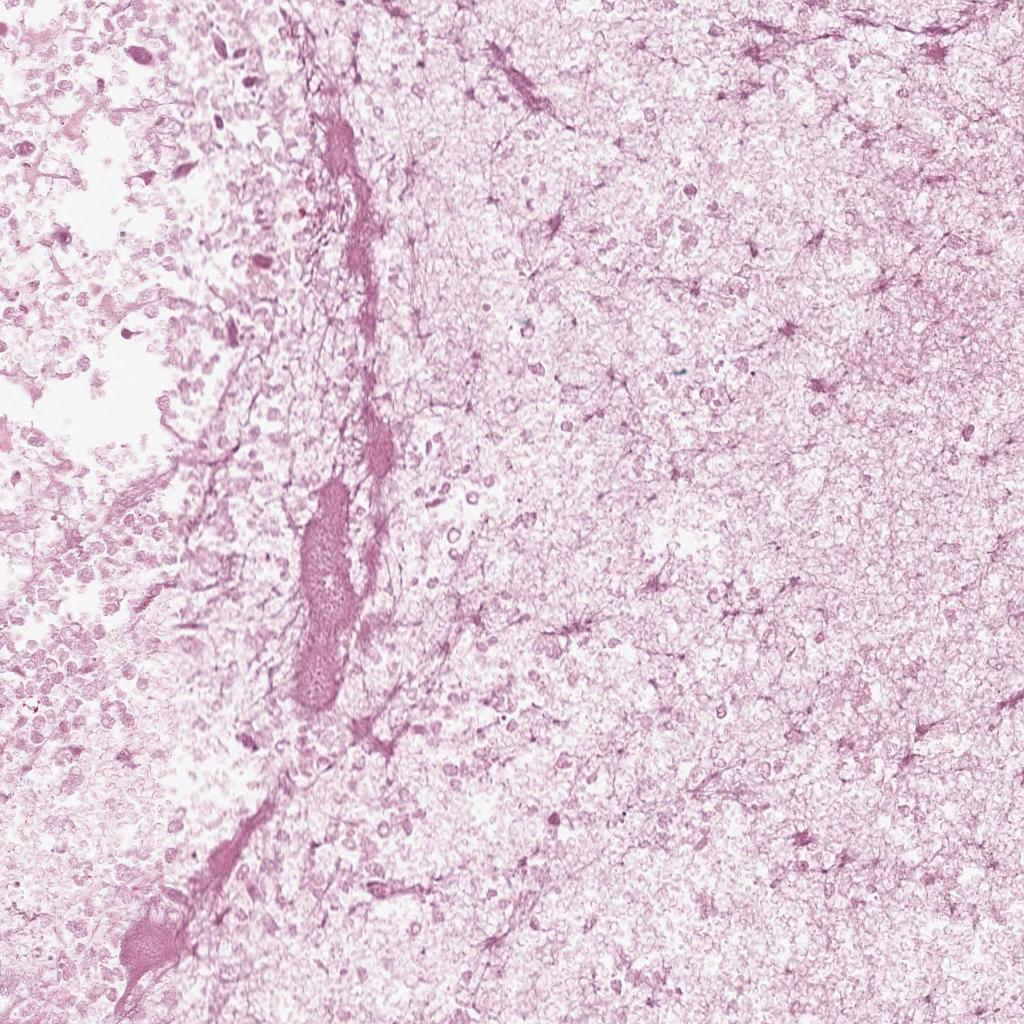
Label: Non-Viable-Tumor